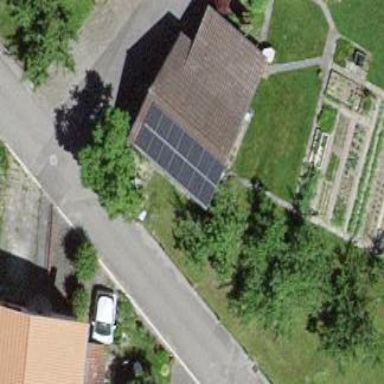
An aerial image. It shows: Garage.